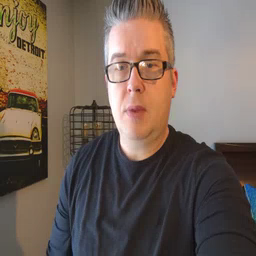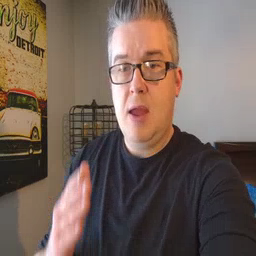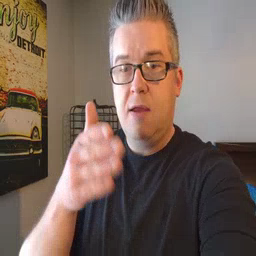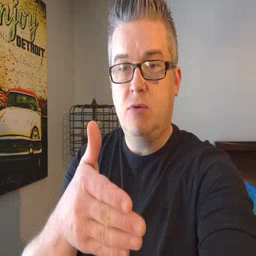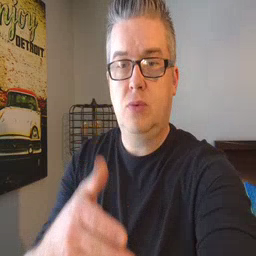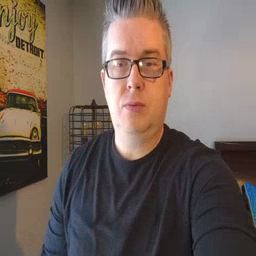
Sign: after